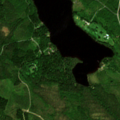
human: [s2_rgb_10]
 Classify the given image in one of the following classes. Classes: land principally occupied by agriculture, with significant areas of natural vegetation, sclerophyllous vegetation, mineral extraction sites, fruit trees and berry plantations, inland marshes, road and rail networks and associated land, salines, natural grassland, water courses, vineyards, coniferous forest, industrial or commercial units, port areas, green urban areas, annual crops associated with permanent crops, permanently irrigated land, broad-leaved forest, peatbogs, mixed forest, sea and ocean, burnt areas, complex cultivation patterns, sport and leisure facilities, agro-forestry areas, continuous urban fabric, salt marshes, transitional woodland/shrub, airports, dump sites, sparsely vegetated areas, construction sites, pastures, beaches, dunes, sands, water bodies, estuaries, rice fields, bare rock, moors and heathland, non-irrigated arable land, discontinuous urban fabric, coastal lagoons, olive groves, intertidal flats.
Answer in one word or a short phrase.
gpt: coniferous forest, mixed forest, transitional woodland/shrub, water bodies